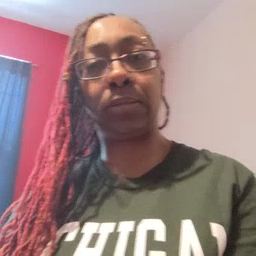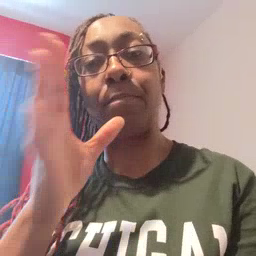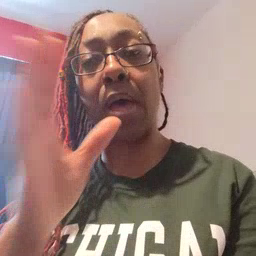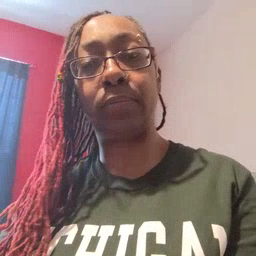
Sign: mom